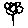
Label: flower